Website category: sports
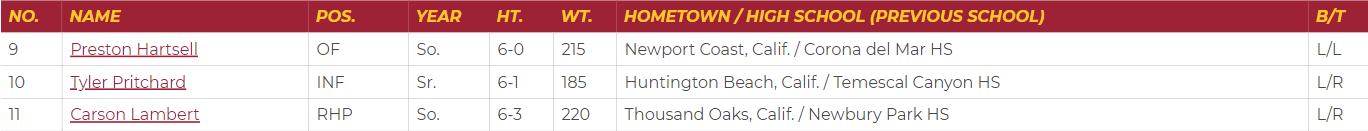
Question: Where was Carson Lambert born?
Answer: Thousand Oaks, Calif.

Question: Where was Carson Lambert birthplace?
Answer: Thousand Oaks, Calif.

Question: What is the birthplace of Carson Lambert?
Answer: Thousand Oaks, Calif.

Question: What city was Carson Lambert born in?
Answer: Thousand Oaks, Calif.

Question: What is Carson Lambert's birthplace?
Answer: Thousand Oaks, Calif.

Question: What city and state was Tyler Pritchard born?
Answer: Huntington Beach, Calif.

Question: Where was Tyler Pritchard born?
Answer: Huntington Beach, Calif.

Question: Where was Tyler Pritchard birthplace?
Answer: Huntington Beach, Calif.

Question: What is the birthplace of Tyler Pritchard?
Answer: Huntington Beach, Calif.

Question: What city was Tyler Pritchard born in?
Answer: Huntington Beach, Calif.

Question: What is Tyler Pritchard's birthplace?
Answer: Huntington Beach, Calif.

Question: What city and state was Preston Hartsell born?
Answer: Newport Coast, Calif.

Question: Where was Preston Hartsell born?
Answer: Newport Coast, Calif.

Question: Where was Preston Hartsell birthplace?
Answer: Newport Coast, Calif.

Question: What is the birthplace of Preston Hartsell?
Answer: Newport Coast, Calif.

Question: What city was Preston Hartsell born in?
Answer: Newport Coast, Calif.

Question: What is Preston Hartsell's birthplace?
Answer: Newport Coast, Calif.

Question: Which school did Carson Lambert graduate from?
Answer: Newbury Park HS

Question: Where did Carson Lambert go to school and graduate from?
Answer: Newbury Park HS

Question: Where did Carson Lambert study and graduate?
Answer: Newbury Park HS

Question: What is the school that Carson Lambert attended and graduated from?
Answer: Newbury Park HS

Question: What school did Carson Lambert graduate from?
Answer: Newbury Park HS

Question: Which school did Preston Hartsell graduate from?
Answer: Corona del Mar HS

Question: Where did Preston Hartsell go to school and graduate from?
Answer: Corona del Mar HS

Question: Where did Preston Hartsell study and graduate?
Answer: Corona del Mar HS

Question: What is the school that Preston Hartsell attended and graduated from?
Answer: Corona del Mar HS

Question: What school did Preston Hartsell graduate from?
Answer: Corona del Mar HS

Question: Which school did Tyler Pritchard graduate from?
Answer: Temescal Canyon HS

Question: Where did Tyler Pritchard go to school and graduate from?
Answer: Temescal Canyon HS

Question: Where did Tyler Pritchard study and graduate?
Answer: Temescal Canyon HS

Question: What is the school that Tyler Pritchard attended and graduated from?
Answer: Temescal Canyon HS

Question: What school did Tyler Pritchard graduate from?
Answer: Temescal Canyon HS